Field crop: maize
Growth stage: 2
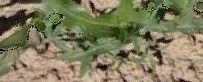
Species: maize